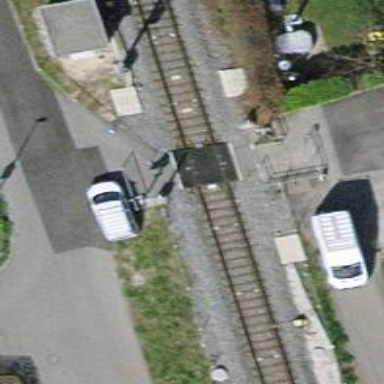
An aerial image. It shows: Uncontrolled railway crossing with full barrier.